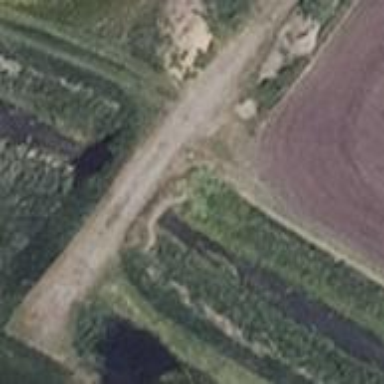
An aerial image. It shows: Historic railway track passing over bridge with grade 3 track surface.